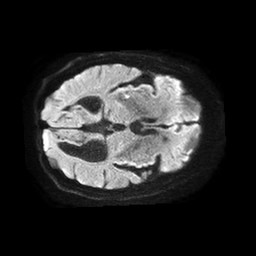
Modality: TRACE
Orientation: axial
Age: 85
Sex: female
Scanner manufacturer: philips
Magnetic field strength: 1.5 T
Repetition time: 4.6 s
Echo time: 0.08631 s